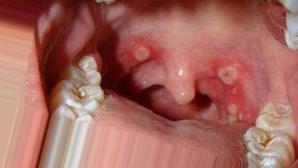
Condition: Mouth Ulcer